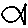
Label: fish